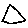
Label: triangle